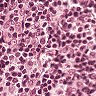
Metastatic tissue present: no